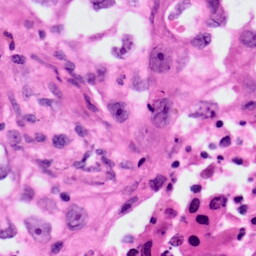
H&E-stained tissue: Lung